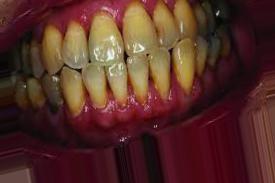
Condition: Tooth Discoloration